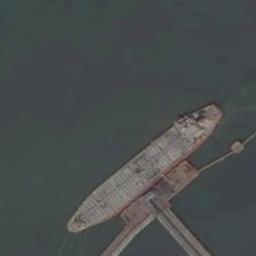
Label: ship